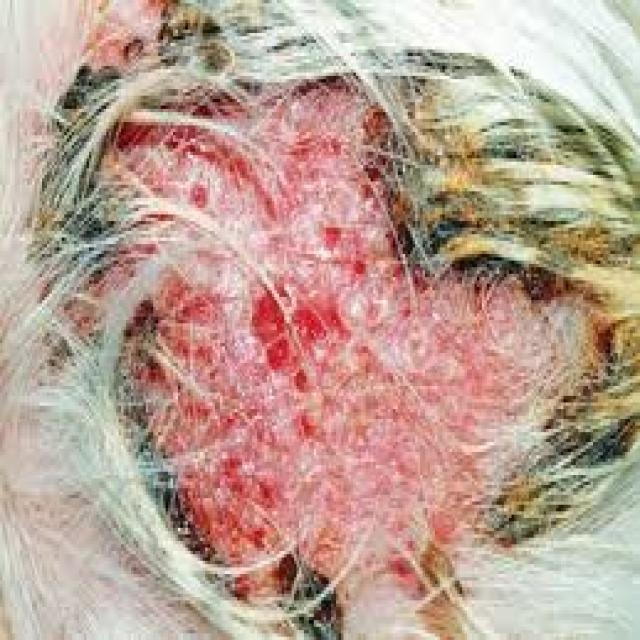
Canine fungal skin infection — characterized by alopecia, scaling, crusting, and circular lesions. Common agents include Malassezia and Candida species.